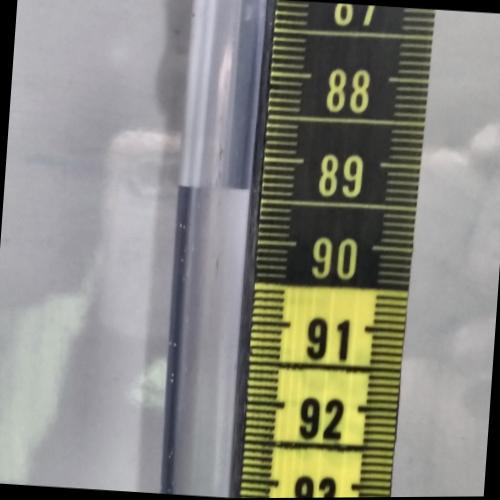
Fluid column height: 89.4 cm